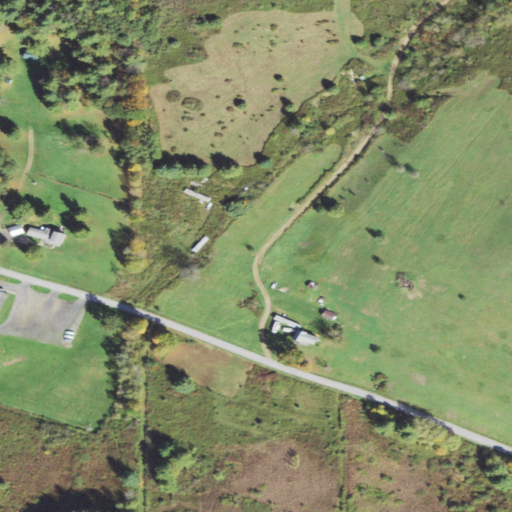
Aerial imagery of valley in Pennsylvania named Raub Hollow containing pasture, open development, woody wetlands, evergreen forest, low intensity development, deciduous forest, mixed forest, medium intensity development, and herbaceous wetlands